Interaction volume radius: 5 \u00c5
Interaction volume height: 35 \u00c5
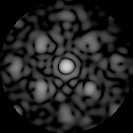
Disorder parameter: 0.4627